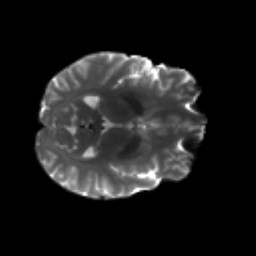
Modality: T2w
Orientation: axial
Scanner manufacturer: siemens
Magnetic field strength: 3 T
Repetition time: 4.16 s
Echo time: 0.0806 s